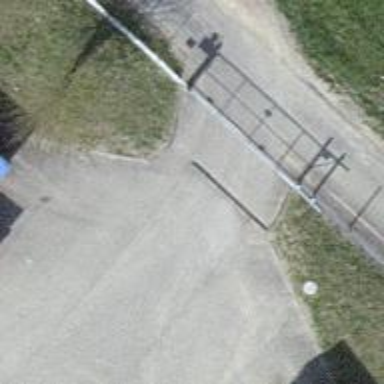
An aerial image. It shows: Gate.